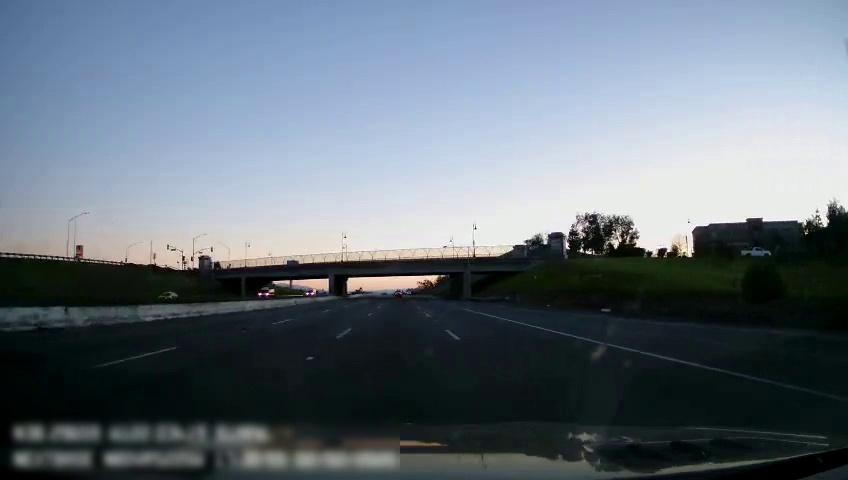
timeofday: Day
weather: Sunny
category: Drivable Space
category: Vehicles | Truck
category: Vehicles | Car
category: Vehicles | SUV
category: Lanes | Current Lane
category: Lanes | Current Lane
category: Lanes | Alternate Lane
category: Lanes | Alternate Lane
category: Lanes | Alternate Lane